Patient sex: M
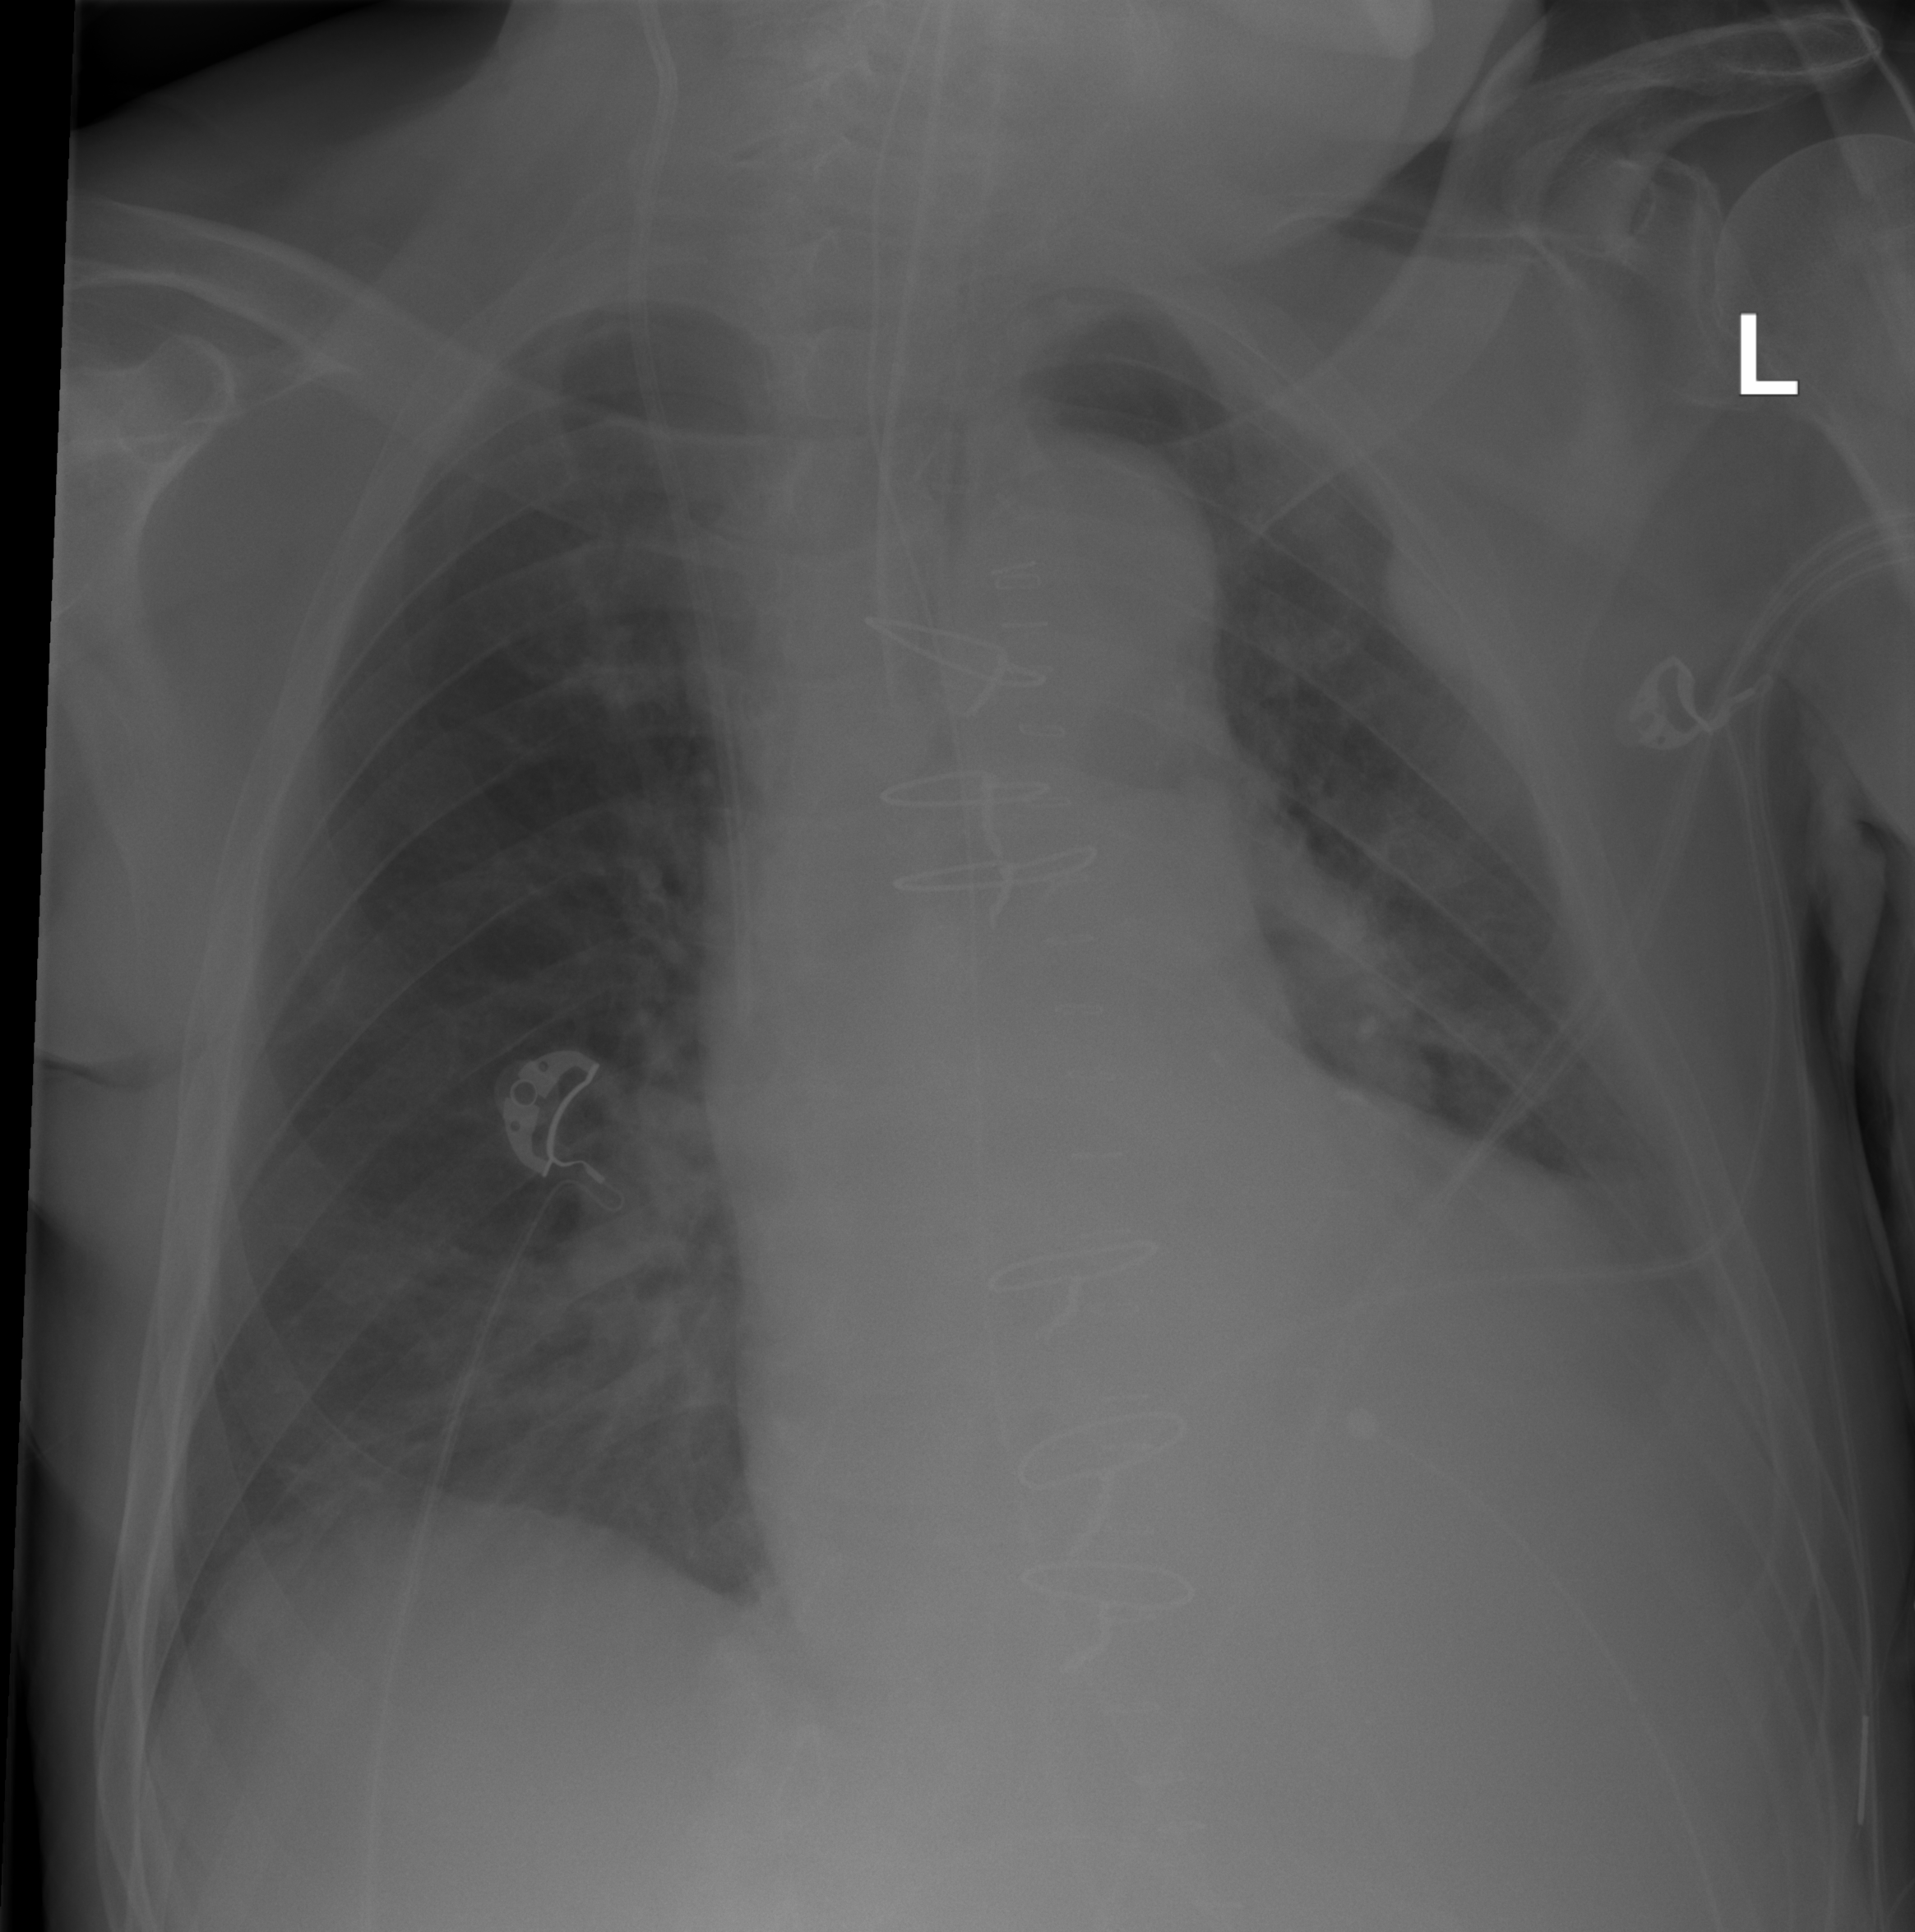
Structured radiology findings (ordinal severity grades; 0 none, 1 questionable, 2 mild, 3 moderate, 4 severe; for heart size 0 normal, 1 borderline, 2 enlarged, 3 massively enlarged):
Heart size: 1
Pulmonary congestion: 0
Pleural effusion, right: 0
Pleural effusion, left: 2
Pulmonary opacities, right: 0
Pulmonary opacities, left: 0
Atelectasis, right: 1
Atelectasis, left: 2